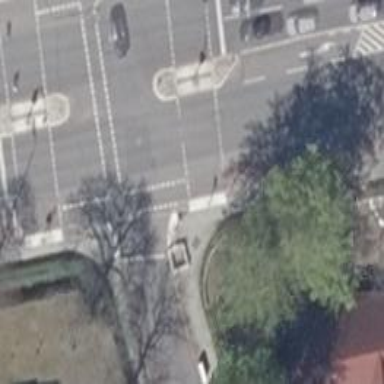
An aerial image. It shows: Road crossing with traffic signals.